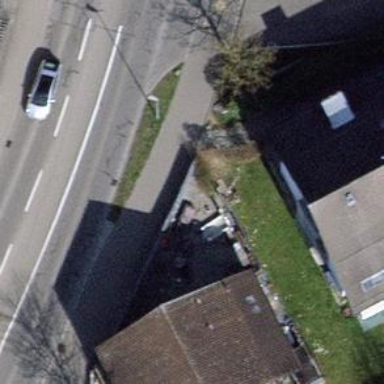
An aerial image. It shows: Asphalt path that serves as sidewalk.